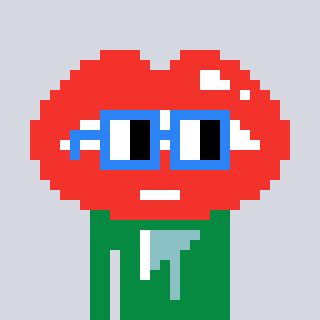
a pixel art character with square blue glasses, a lips-shaped head and a green-colored body on a cool background